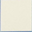
Piece: xx